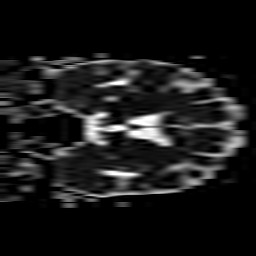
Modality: ADC
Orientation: coronal
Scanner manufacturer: philips
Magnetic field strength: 3 T
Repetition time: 3.763 s
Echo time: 0.06039 s